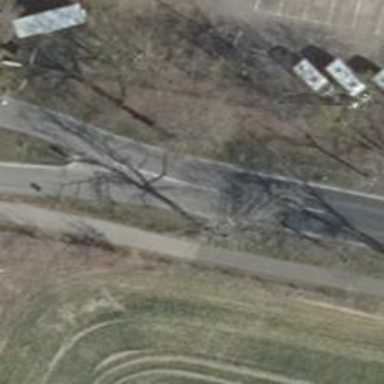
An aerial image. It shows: Tree-lined avenue.